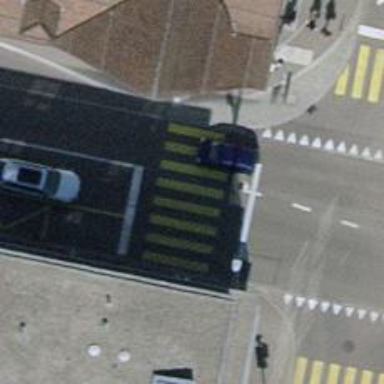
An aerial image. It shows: Crossing with traffic signals.